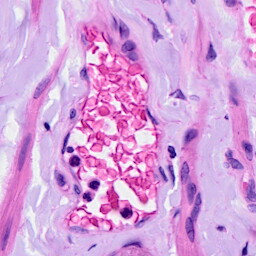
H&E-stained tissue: Ovarian